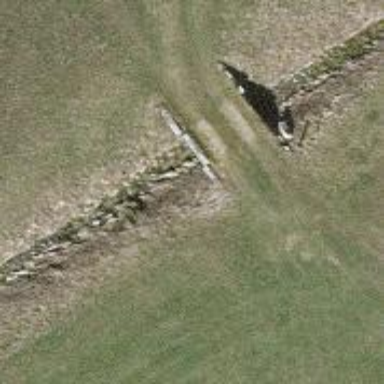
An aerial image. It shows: Path.